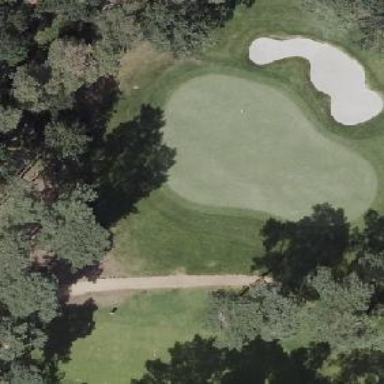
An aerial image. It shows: Golf green.